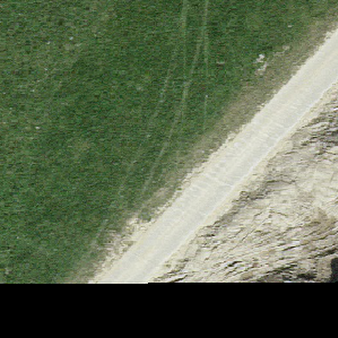
Label: other